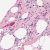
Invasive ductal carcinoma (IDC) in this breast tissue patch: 0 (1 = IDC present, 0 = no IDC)